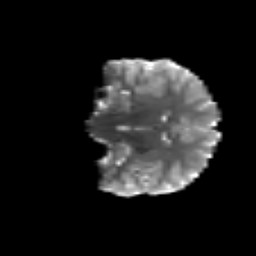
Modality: T2w
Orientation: coronal
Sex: male
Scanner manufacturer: siemens
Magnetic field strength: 3 T
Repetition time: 5 s
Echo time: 0.071 s